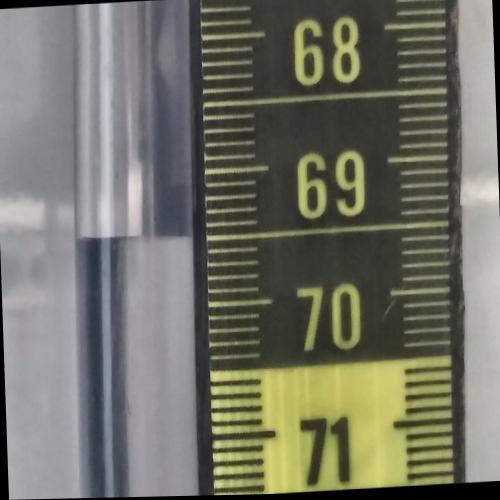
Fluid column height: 69.5 cm